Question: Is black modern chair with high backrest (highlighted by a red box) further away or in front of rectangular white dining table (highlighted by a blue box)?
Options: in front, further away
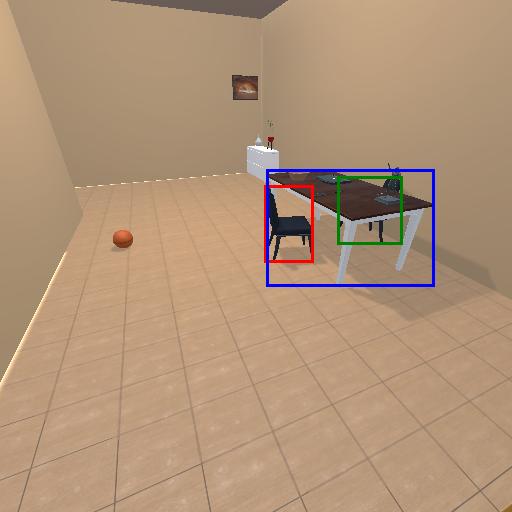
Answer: in front